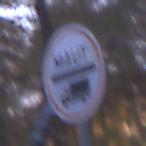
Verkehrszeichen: Mautpflicht
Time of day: Night
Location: Outdoor (Suburban)
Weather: PartlyCloudy
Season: NotSpecified
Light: Artificial